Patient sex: F
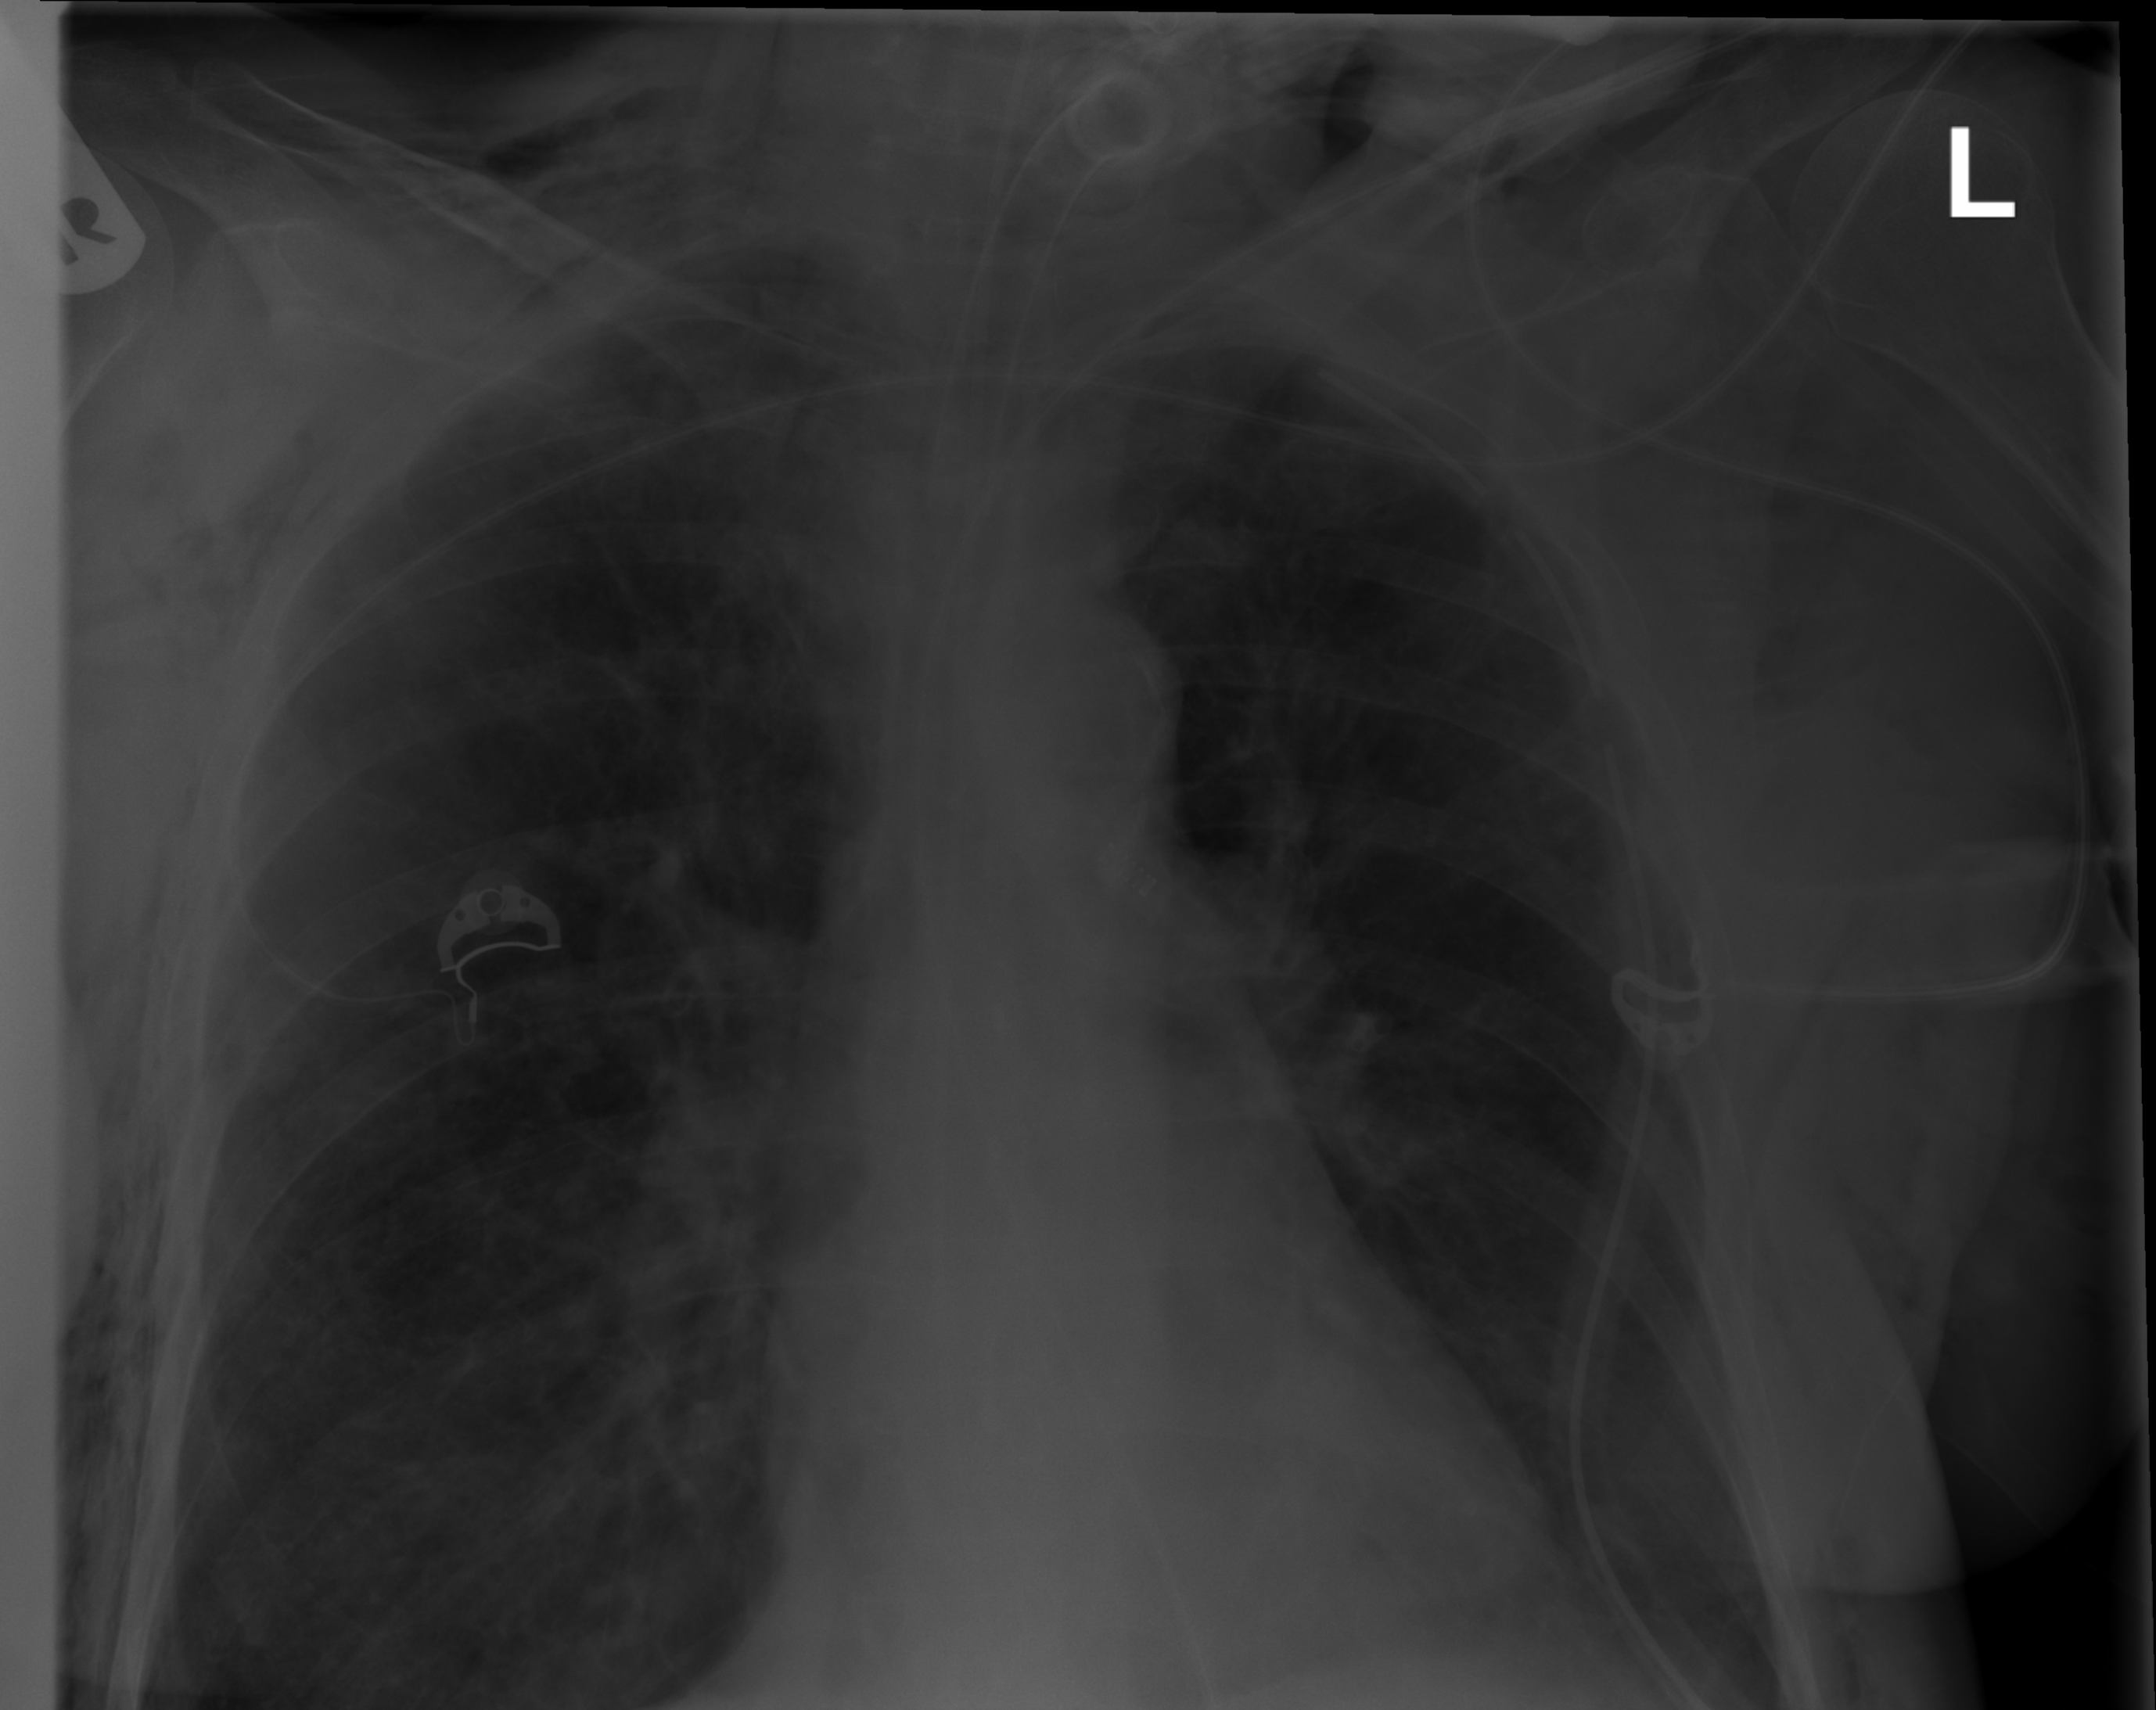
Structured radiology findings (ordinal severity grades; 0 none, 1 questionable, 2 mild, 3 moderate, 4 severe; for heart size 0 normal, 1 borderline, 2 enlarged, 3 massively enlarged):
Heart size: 0
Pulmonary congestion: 0
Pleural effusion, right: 0
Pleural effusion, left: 0
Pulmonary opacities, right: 0
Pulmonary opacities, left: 0
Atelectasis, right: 2
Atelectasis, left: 2